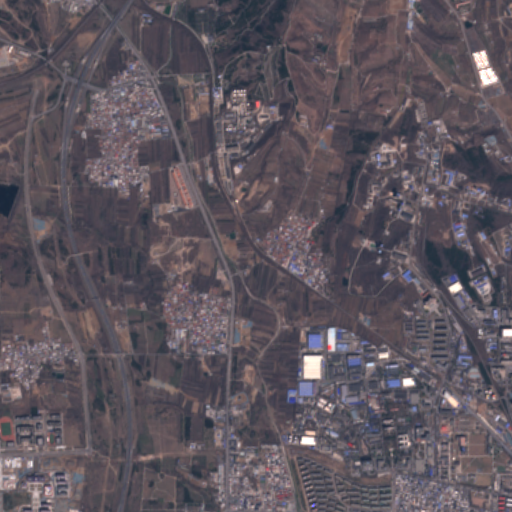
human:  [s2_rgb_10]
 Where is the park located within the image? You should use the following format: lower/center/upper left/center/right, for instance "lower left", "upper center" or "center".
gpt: The park is located in the lower left of the image.
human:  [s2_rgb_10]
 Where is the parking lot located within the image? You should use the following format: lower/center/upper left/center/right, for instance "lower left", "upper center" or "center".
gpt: The parking lot is located in the lower left of the image.
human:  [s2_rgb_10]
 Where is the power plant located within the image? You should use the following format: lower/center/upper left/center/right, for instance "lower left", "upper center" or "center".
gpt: The power plant is located in the lower right of the image.
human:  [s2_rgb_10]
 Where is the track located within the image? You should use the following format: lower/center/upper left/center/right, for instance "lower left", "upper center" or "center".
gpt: The track is located in the lower left of the image.
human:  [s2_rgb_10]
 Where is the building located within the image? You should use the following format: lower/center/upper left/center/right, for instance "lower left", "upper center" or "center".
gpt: There is no building in the image.